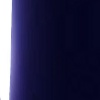
Label: space